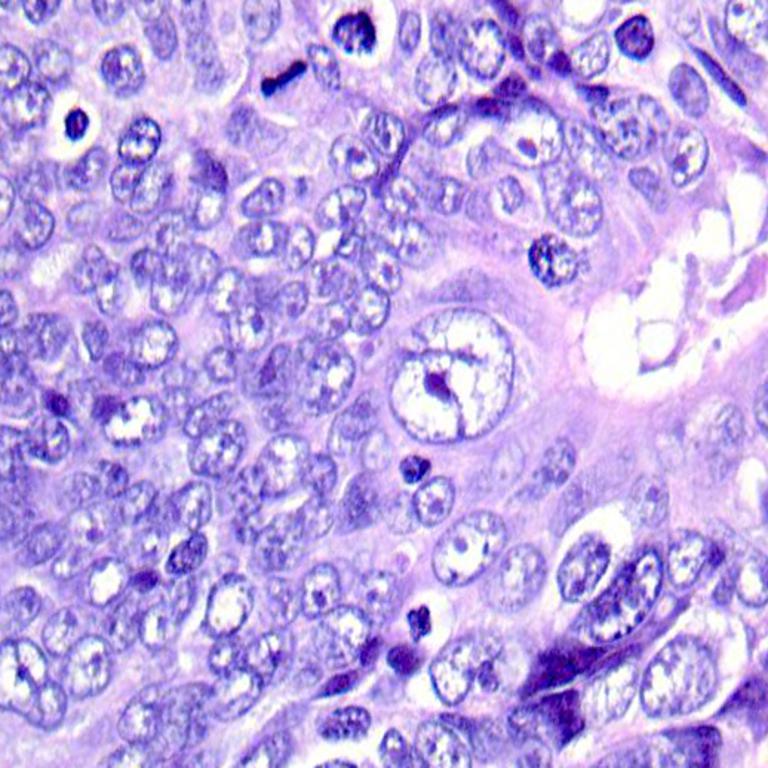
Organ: colon
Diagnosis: adenocarcinomas